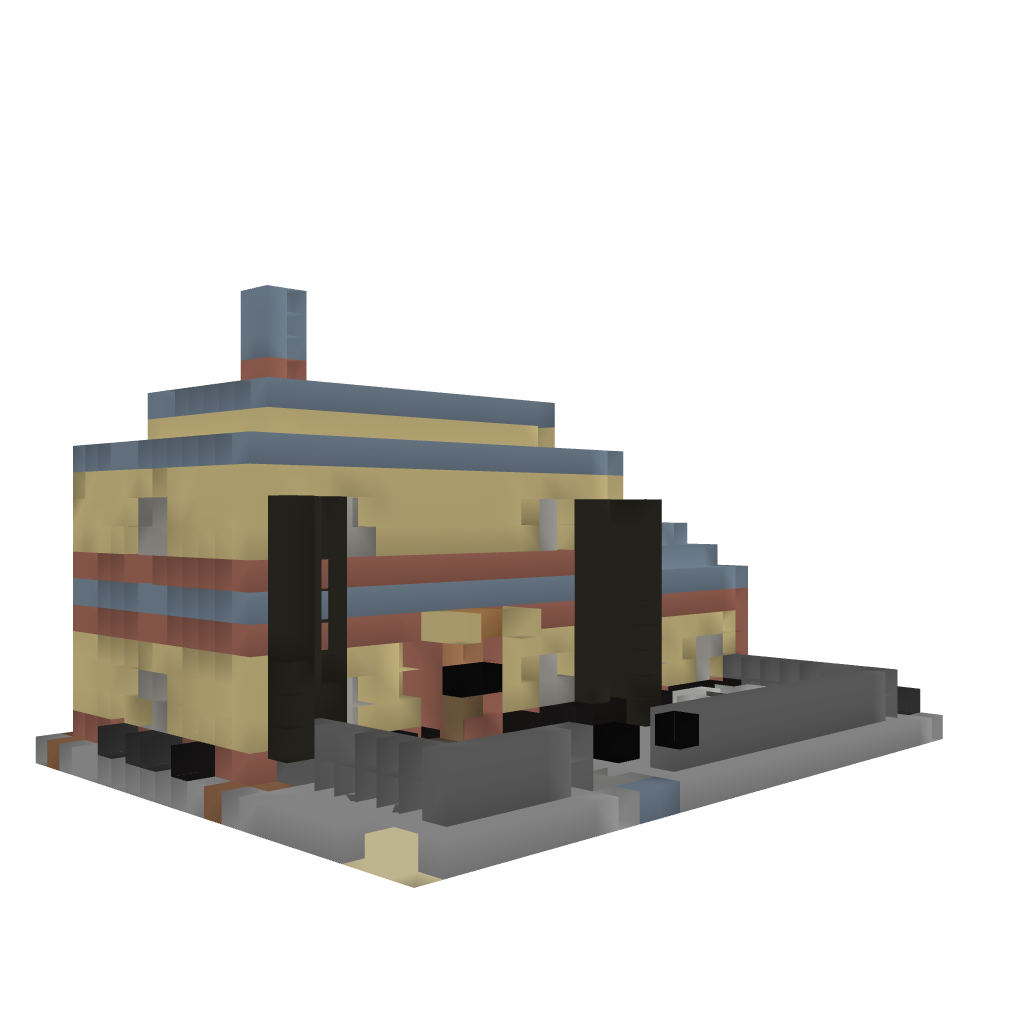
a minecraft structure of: Country House